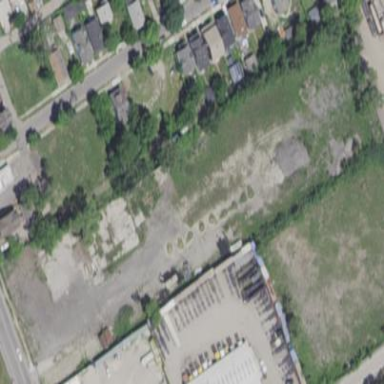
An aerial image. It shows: Scrap yard located in industrial area.